Field crop: maize
Growth stage: 2
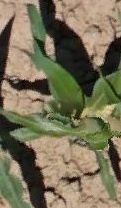
Species: maize